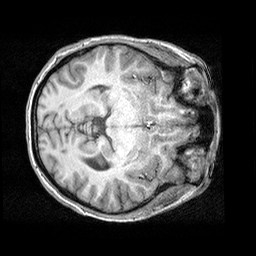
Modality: T1w
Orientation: axial
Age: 25
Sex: female
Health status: healthy
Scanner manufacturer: siemens
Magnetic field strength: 3 T
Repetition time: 2.3 s
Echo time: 0.00303 s